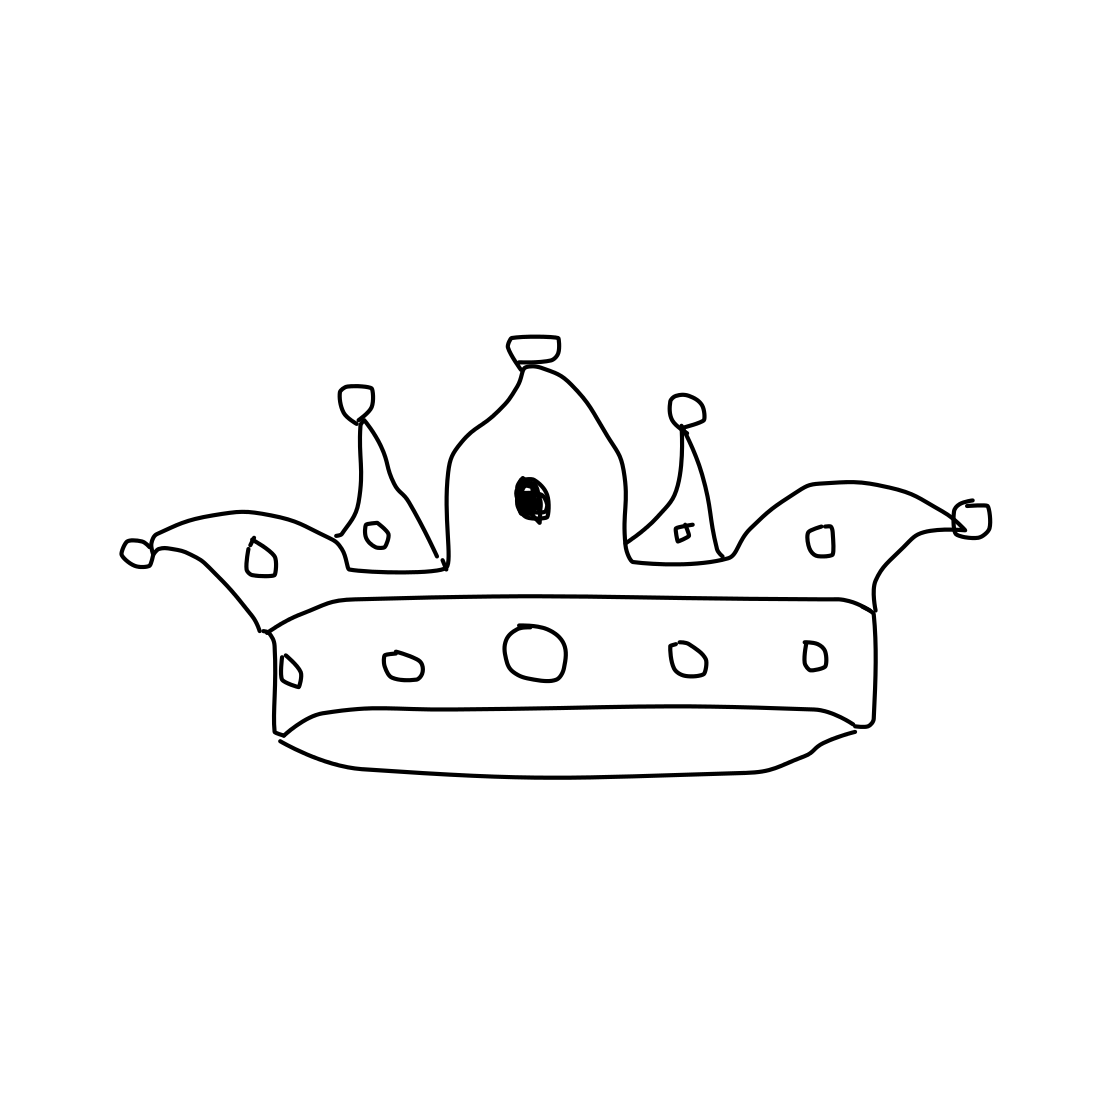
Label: crown